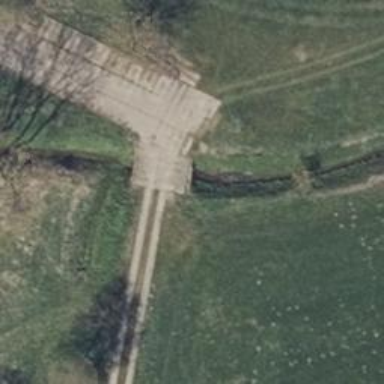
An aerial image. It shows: Culvert tunnel.